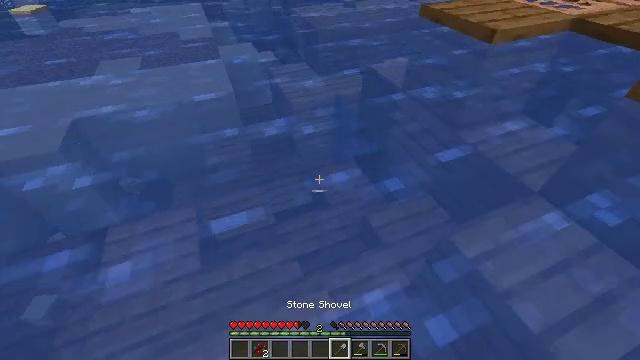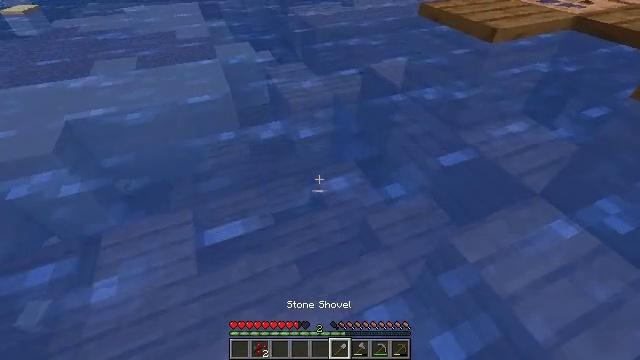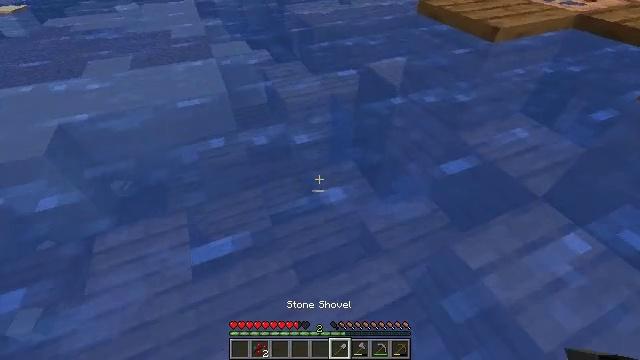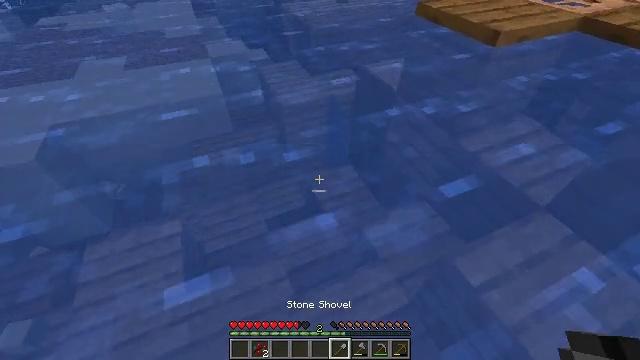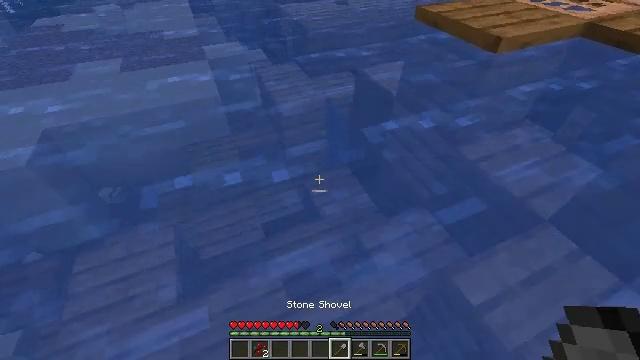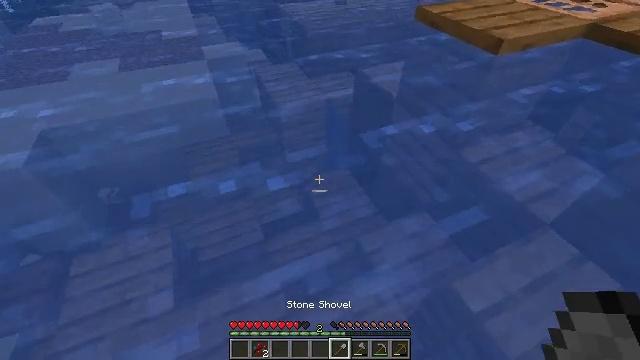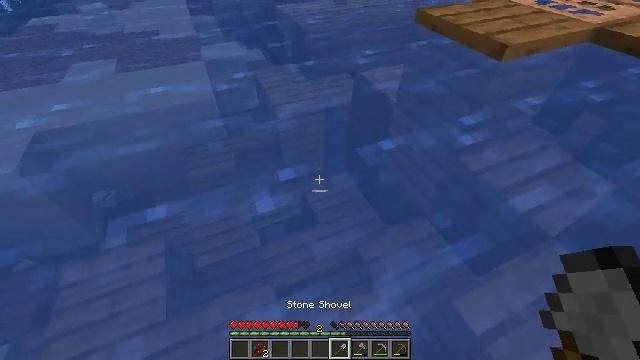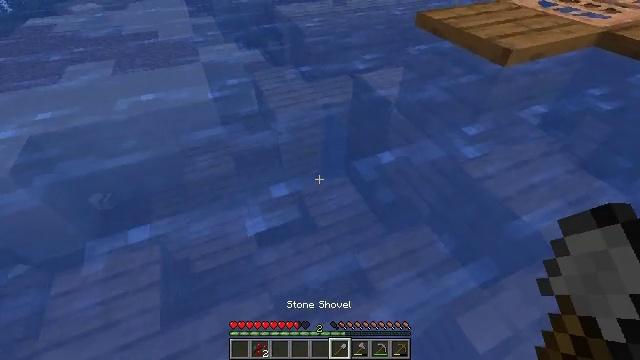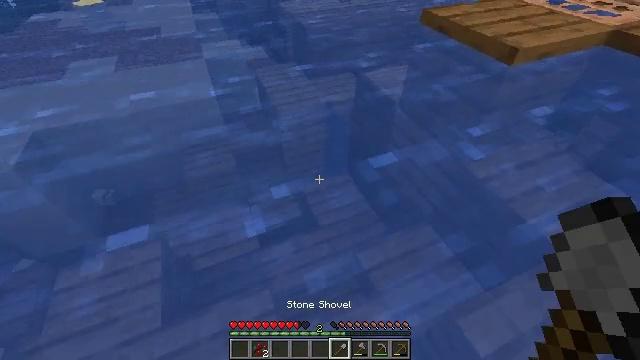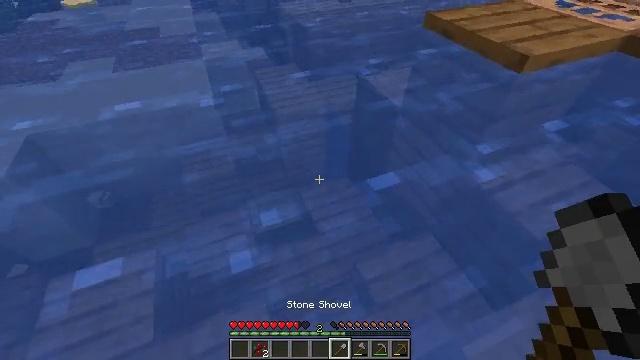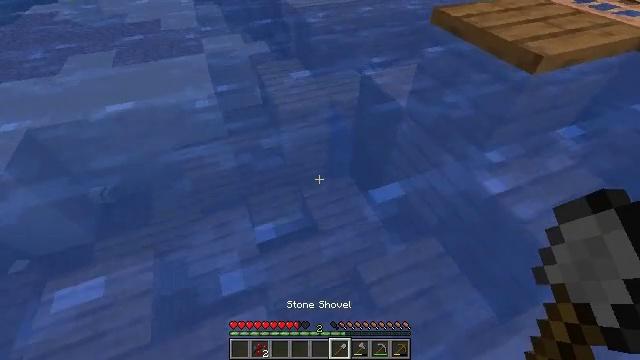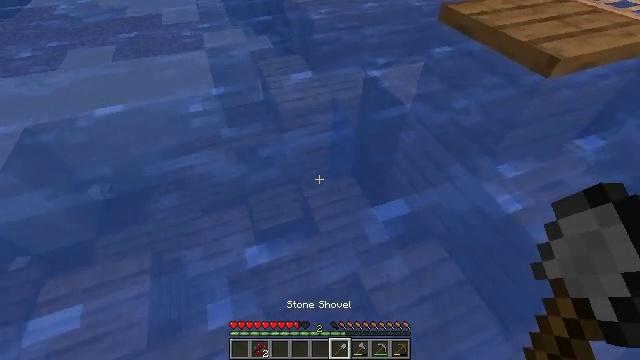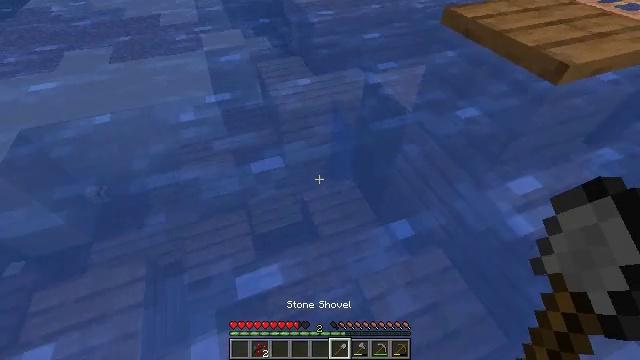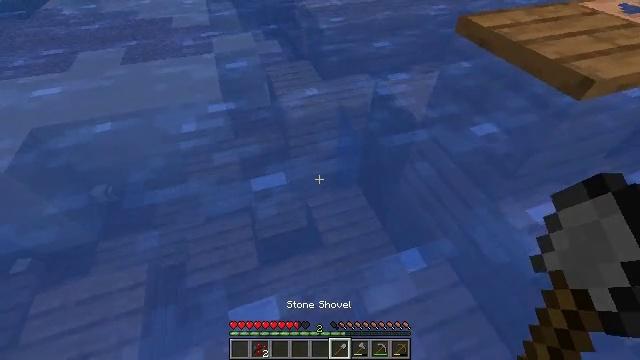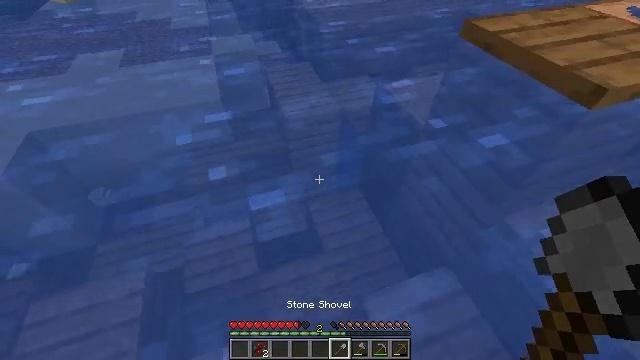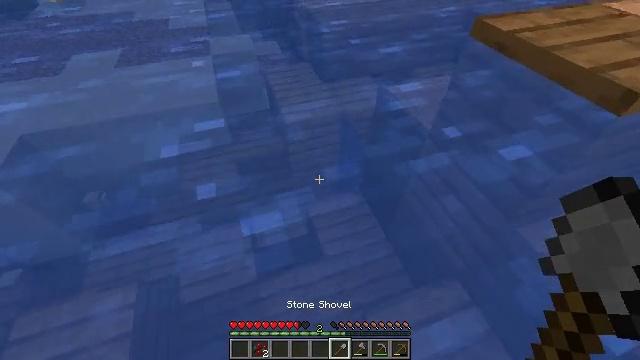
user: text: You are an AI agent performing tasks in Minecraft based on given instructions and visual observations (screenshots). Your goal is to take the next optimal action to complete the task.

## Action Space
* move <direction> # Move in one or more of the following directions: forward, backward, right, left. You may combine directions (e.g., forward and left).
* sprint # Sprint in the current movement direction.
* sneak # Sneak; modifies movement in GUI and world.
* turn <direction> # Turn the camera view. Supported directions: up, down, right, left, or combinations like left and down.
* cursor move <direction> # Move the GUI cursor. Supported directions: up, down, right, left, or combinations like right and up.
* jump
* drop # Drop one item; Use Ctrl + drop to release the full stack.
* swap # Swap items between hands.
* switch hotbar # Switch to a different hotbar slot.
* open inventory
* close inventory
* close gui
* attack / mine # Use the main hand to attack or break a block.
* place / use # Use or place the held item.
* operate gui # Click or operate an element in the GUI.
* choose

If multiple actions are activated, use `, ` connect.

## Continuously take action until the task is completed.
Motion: motion action
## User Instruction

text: Mine sand by the water.
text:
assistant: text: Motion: move forward and move right
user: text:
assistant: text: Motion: move forward and move right
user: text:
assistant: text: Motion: move forward and move right
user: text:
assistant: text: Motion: move forward
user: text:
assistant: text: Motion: move forward
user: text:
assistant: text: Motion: move forward
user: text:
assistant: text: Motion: move forward
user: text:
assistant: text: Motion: move forward
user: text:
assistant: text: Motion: move forward
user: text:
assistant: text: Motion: move forward, turn down
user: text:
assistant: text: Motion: move forward, turn down
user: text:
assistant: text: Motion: move forward
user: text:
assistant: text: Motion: move forward, turn left
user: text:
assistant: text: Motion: move forward
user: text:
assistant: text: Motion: move forward, sneak
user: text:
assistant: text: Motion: move forward, sneak
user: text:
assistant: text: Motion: move forward, sneak
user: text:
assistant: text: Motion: move forward, sneak
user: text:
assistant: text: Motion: move forward, sneak
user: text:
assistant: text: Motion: move forward, sneak
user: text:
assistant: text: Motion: move forward, sneak
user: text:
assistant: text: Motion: move forward, sneak, turn right
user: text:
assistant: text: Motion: move forward, sneak, turn right and up
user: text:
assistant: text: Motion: move forward, sneak
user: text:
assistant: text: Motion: move forward
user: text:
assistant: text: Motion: move forward
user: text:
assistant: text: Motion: move forward
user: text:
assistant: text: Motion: move forward, turn up
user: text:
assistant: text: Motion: move forward
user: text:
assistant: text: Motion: move forward